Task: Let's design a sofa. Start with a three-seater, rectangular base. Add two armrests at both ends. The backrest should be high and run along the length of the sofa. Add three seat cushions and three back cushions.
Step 50:
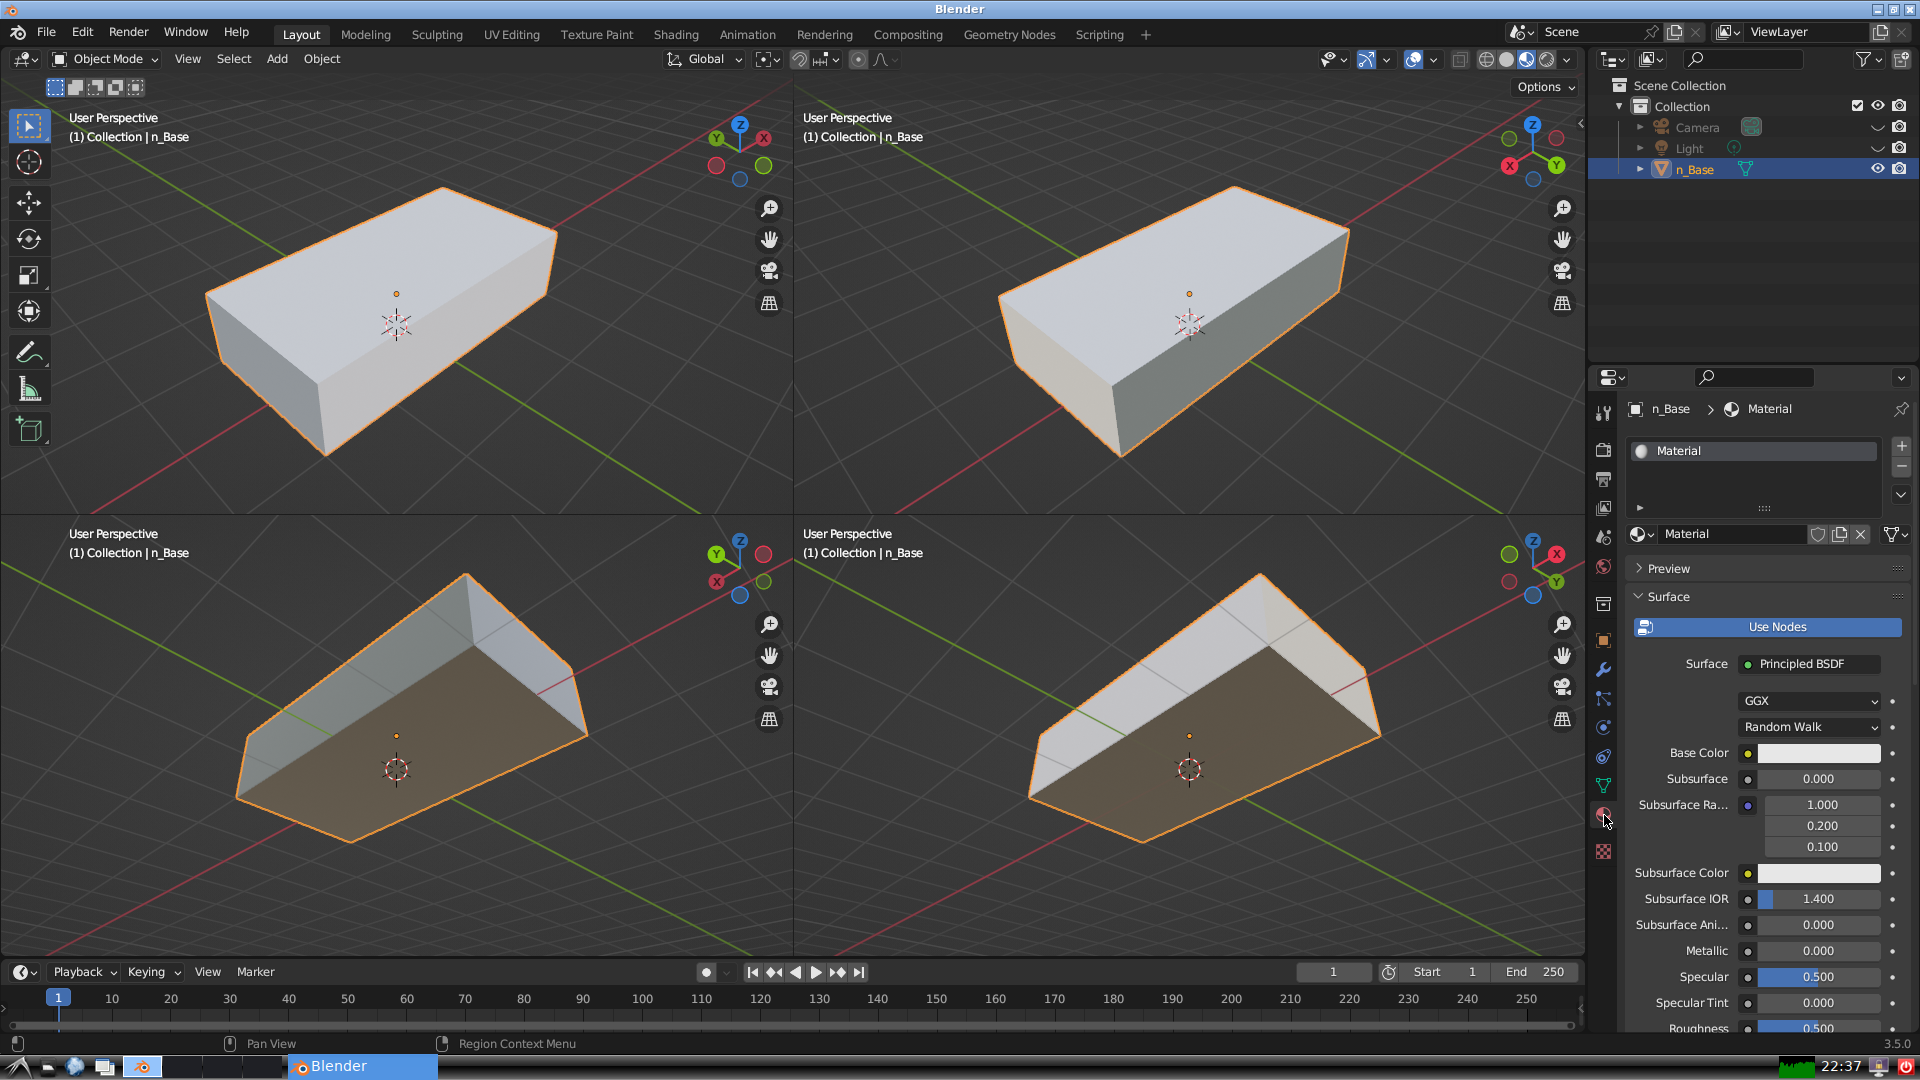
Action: click: no